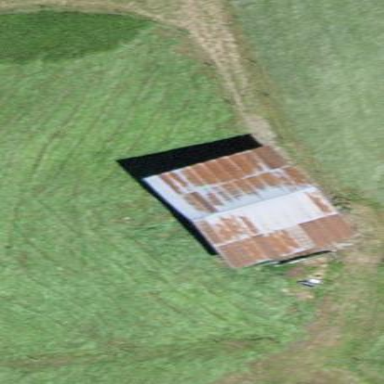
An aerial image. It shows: Barn.